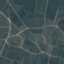
Label: PermanentCrop